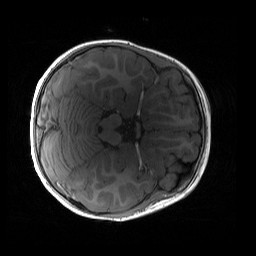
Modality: T1w
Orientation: axial
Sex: female
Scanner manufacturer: siemens
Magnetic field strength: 3 T
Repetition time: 1.9 s
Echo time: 0.00243 s